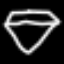
Label: diamond